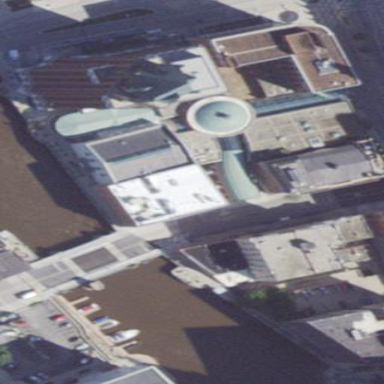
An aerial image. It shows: Industrial building with historical significance. It serves as arts centre and retail space.